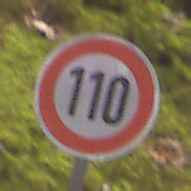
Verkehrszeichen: Geschwindigkeit110
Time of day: Midday
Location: Outdoor (Nature)
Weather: Overcast
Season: Autumn
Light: Natural